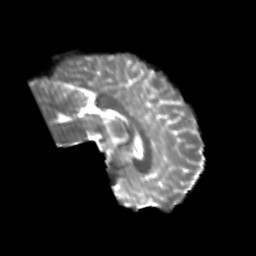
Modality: T2w
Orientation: sagittal
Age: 24
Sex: male
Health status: healthy
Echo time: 0.074 s